Field crop: maize
Growth stage: 2
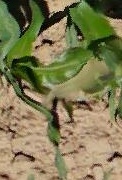
Species: maize